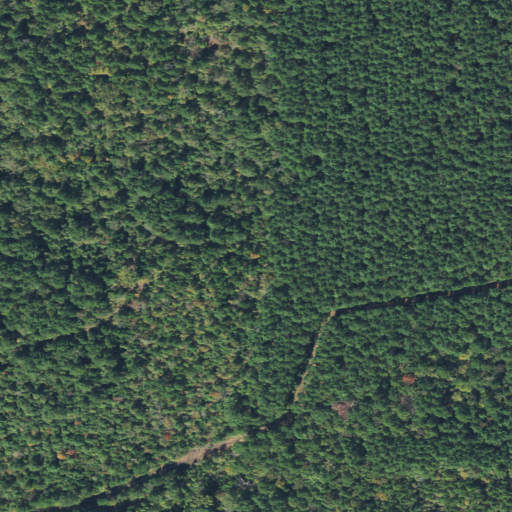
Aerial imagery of mountain in Texas named Pat Miller Hill containing mixed forest and evergreen forest